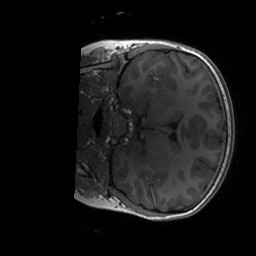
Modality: T1w
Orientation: coronal
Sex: female
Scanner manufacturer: siemens
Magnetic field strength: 3 T
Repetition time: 1.9 s
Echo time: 0.00243 s